Field crop: maize
Growth stage: 1
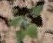
Species: chenopodium